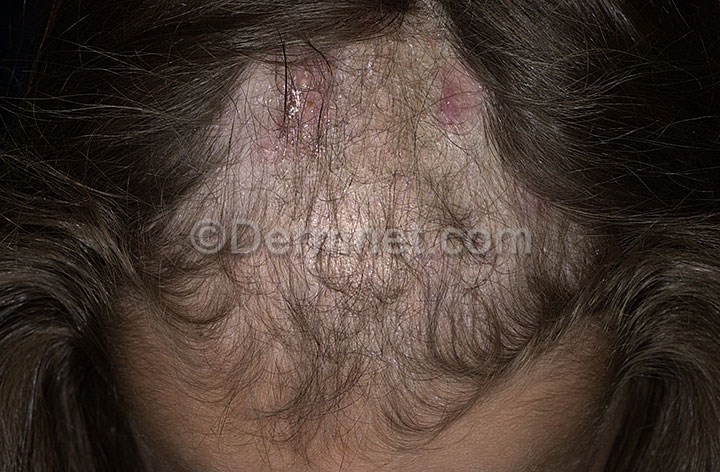
Disease: Hair Loss Photos Alopecia and other Hair Diseases